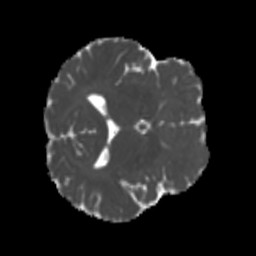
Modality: MD
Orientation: axial
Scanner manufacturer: siemens
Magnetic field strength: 3 T
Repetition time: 4 s
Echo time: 0.0594 s